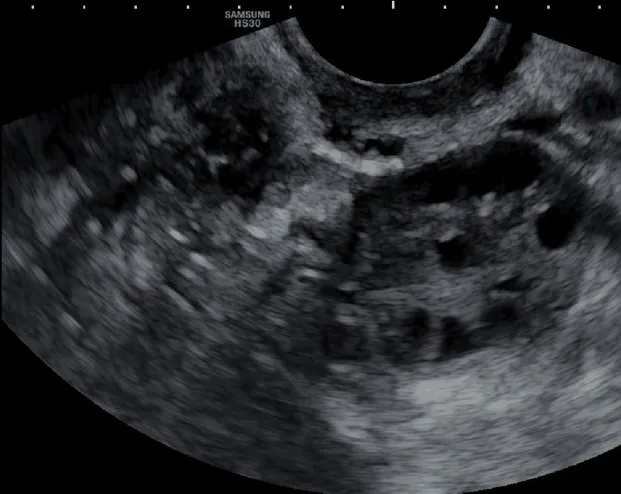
Transvaginal sonography image of the patient's left ovary on day two of the menstrual cycle.
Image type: radiology (ultrasound)